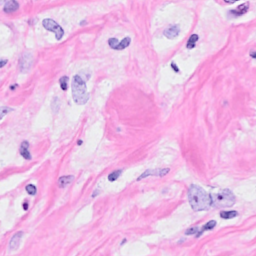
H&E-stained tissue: Breast